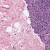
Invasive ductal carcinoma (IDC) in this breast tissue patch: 0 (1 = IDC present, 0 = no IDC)